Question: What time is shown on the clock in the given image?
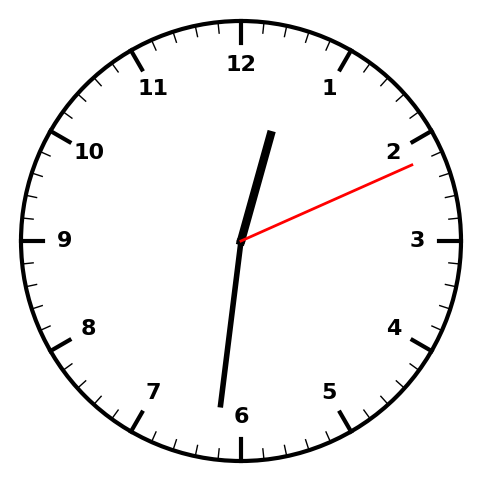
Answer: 12:31:11